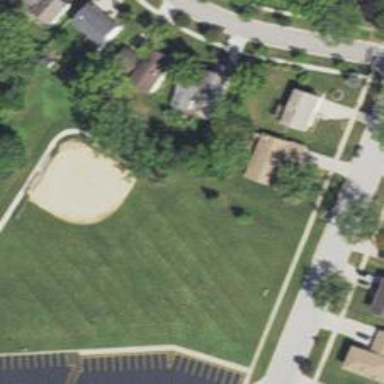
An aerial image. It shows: Baseball pitch for leisure land activities.